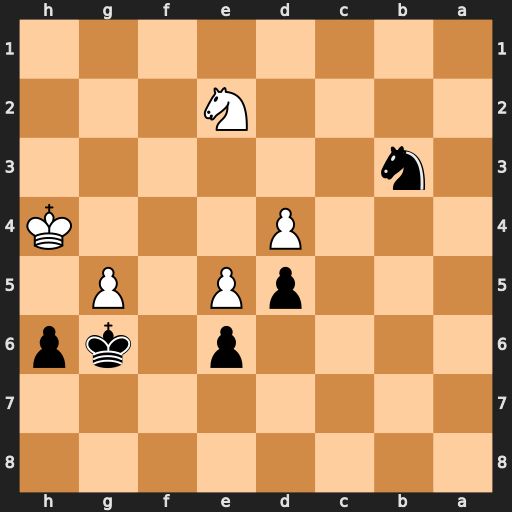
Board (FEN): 8/8/4p1kp/3pP1P1/3P3K/1n6/4N3/8
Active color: b
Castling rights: -
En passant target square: -
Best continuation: hxg5+ Kg4 Kh6